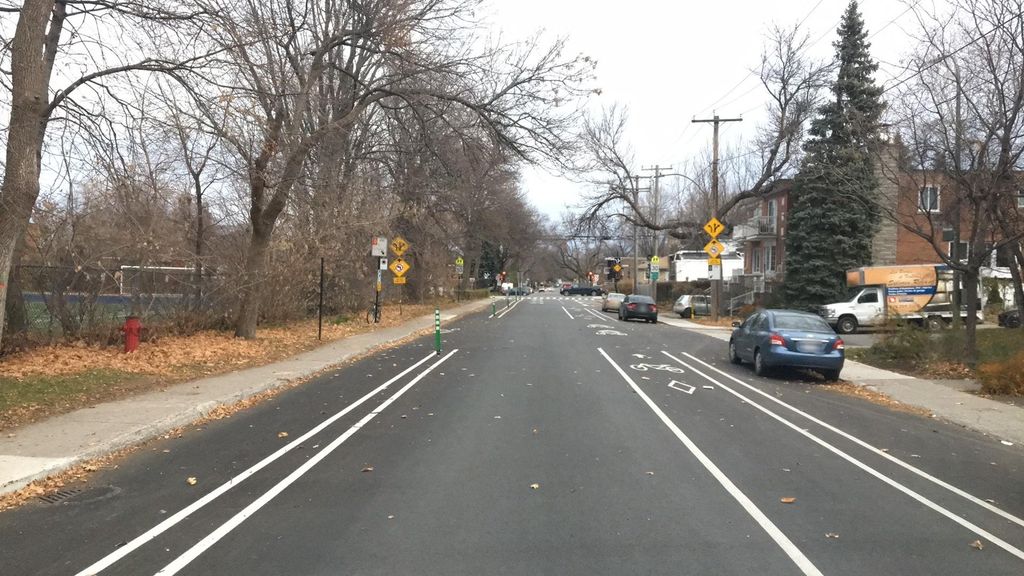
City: montreal